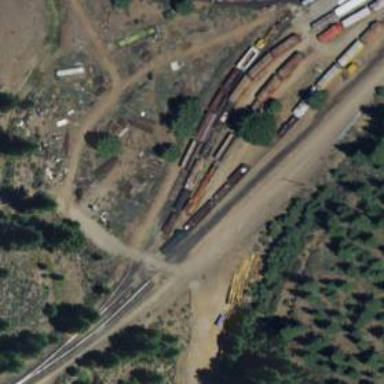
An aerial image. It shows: Preserved railway yard with rail tracks.